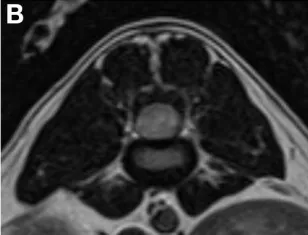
Pre-operative magnetic resonance images. Transverse plane. T2-weighted images showing a hyperintense, intramedullary mass at the level of the L3-4 intervertebral disk space (asterisk) and associated peritumoral edema cranial to the mass (arrow).
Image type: radiology (mri)